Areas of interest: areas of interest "Jurendezhijia Building B System Doors and Windows Pavilion"
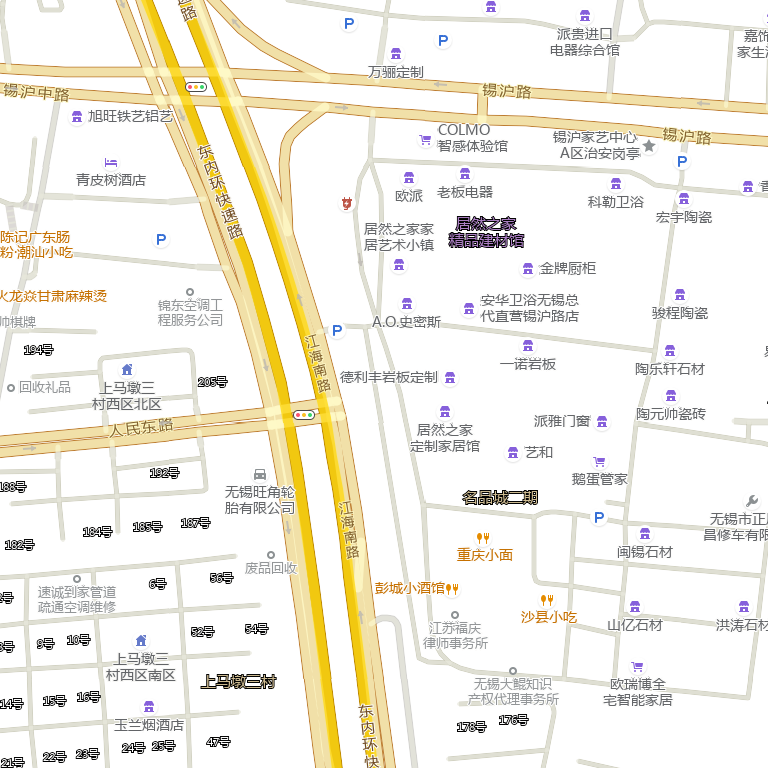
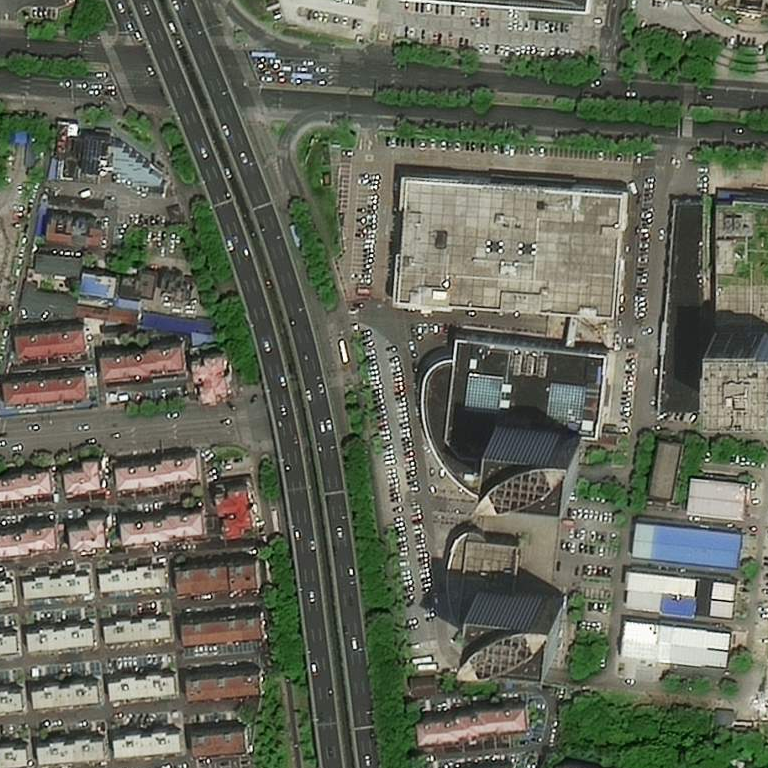